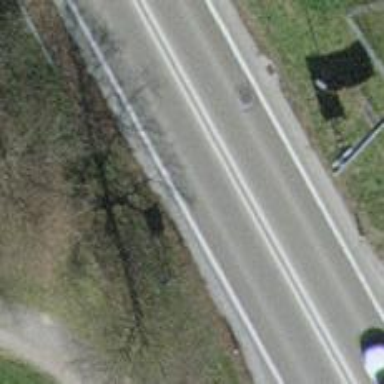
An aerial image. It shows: Asphalt trunk motorway.